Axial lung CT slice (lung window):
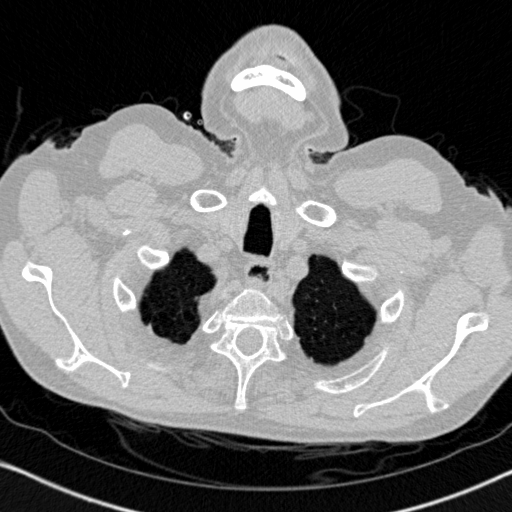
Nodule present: no